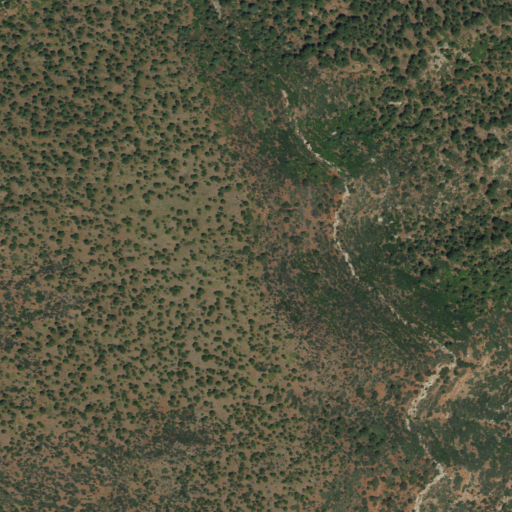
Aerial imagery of mountain in New Mexico named Fisher Hill containing evergreen forest and shrub